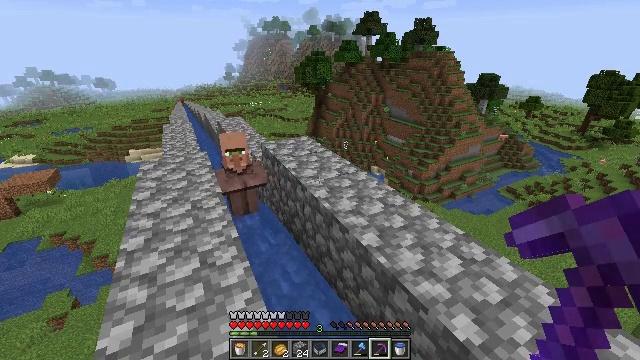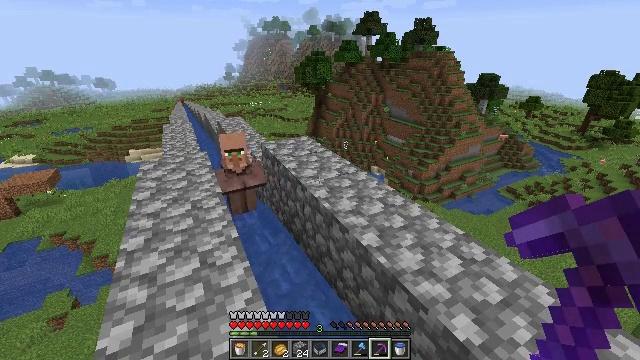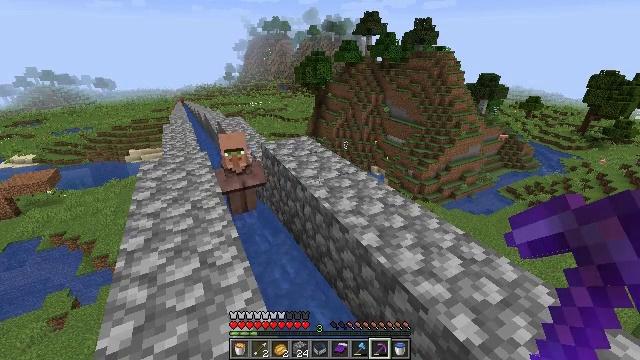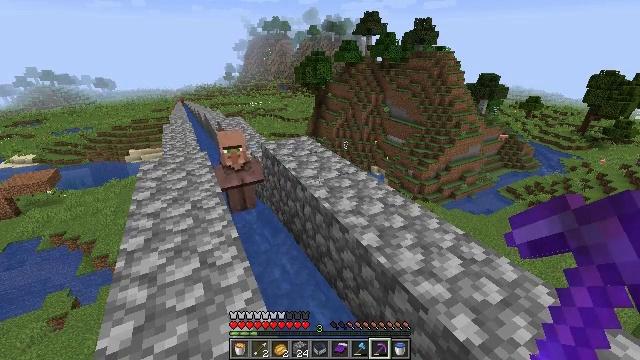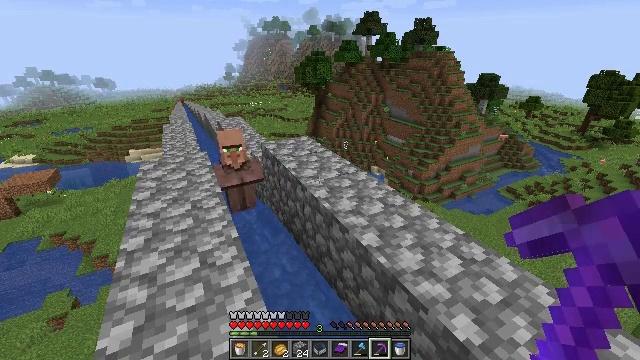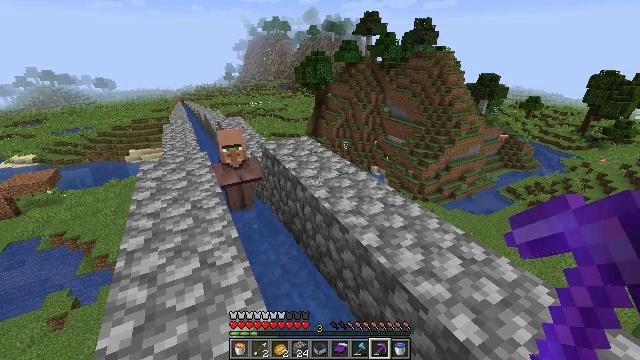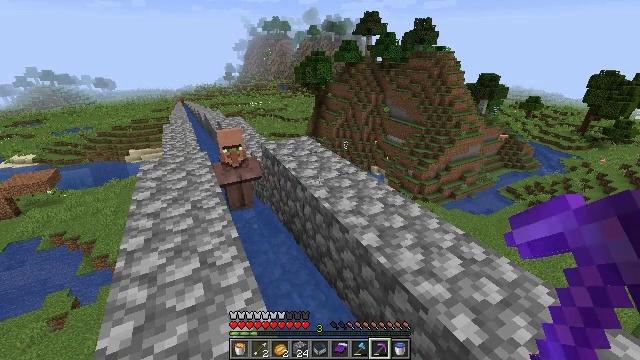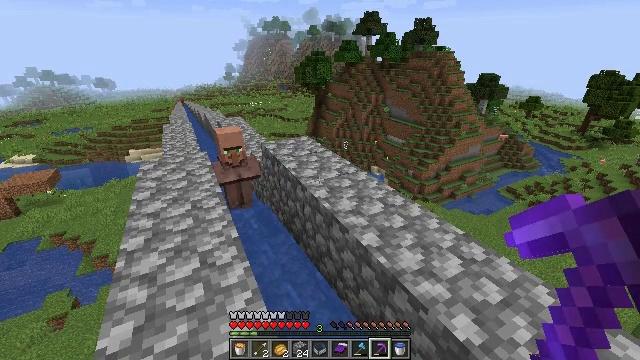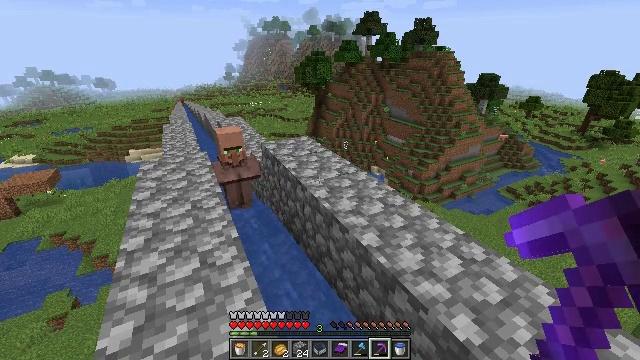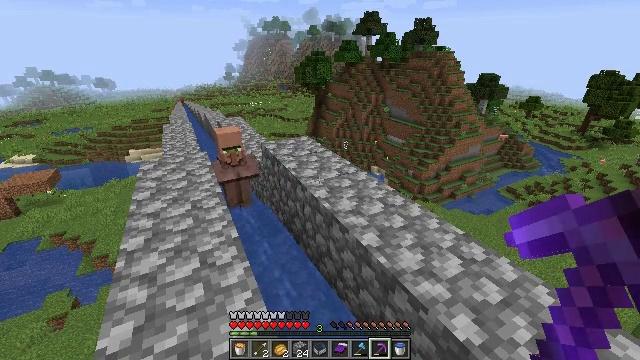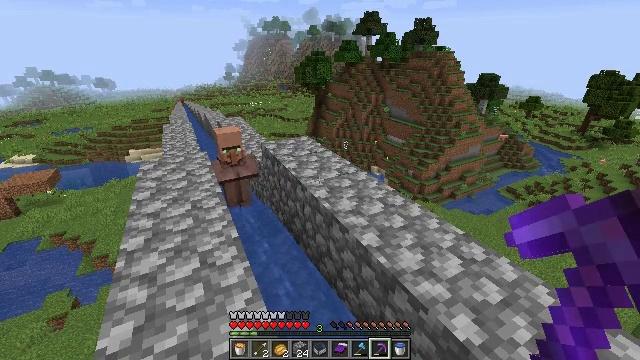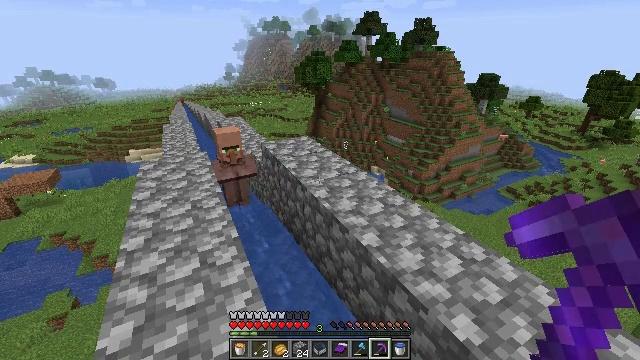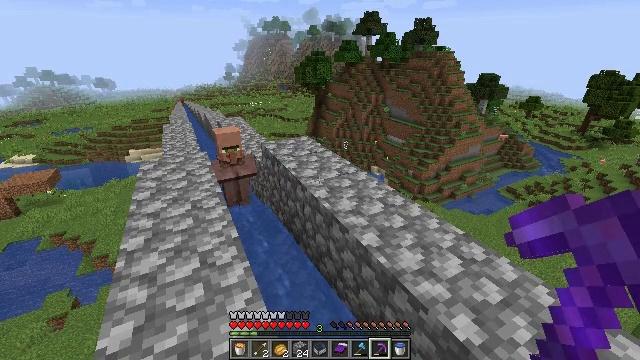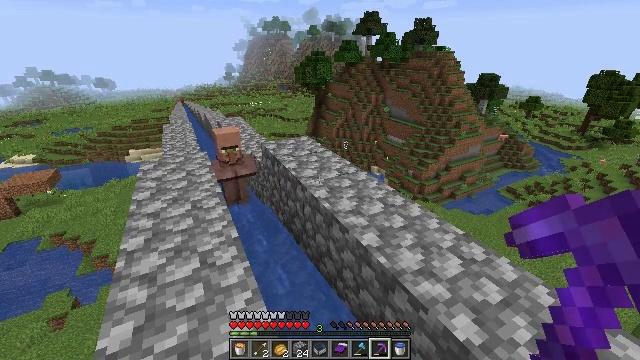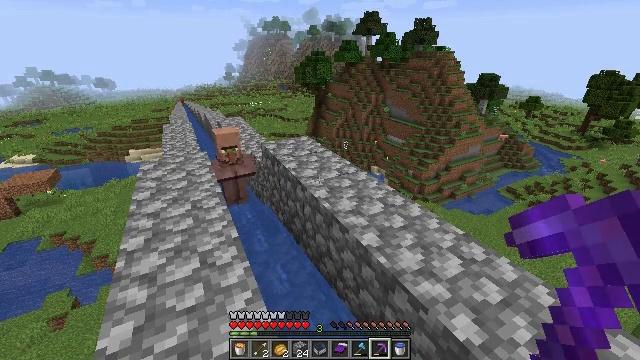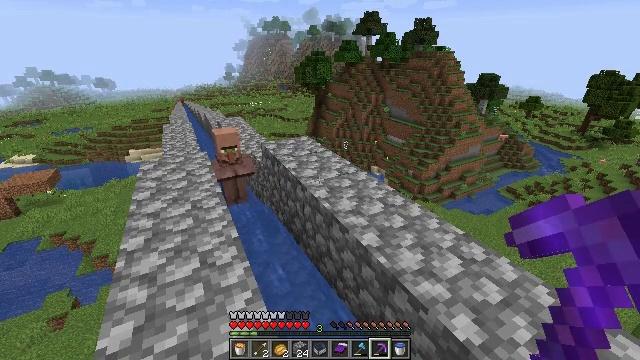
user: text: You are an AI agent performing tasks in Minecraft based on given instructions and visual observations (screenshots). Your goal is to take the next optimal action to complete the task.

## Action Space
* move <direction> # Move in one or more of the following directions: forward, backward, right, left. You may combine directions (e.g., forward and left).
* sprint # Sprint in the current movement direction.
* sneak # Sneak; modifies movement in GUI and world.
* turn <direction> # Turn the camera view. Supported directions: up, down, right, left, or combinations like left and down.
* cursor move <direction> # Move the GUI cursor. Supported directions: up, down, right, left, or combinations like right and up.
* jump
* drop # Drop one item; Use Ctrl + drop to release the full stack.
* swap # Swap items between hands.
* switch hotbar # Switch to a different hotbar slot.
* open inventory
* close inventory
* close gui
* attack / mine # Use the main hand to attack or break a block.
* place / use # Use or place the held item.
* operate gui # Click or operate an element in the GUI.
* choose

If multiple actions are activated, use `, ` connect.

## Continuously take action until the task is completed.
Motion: motion action
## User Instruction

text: Break the cobblestone to create a path.
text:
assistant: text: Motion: no_op
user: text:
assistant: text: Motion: no_op
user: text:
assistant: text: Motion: no_op
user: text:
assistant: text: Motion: no_op
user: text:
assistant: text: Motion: no_op
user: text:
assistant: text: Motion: no_op
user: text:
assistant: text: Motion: no_op
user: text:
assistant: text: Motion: no_op
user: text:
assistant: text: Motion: no_op
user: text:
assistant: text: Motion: no_op
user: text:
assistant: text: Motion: no_op
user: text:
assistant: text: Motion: no_op
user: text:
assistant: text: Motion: no_op
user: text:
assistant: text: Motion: no_op
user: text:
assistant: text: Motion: no_op
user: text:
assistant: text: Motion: no_op
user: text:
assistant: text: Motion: no_op
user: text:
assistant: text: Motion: no_op
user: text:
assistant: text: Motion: no_op
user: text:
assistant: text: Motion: no_op
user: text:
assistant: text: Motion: no_op
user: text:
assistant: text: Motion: no_op
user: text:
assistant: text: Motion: no_op
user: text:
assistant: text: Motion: no_op
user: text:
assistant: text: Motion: no_op
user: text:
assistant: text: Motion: no_op
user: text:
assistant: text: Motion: no_op
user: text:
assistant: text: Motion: no_op
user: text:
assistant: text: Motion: no_op
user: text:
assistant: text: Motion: no_op